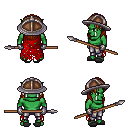
a pixel art fantasy rpg character, male body template, orc, green skin, red tattered cape, metal pants, brunette long hairstyle, chain helm, metal gloves, gray slippers, spear, four views (front, back, left, right), 2x2 character sprite sheet, small pixel art, hard edges, no anti-aliasing